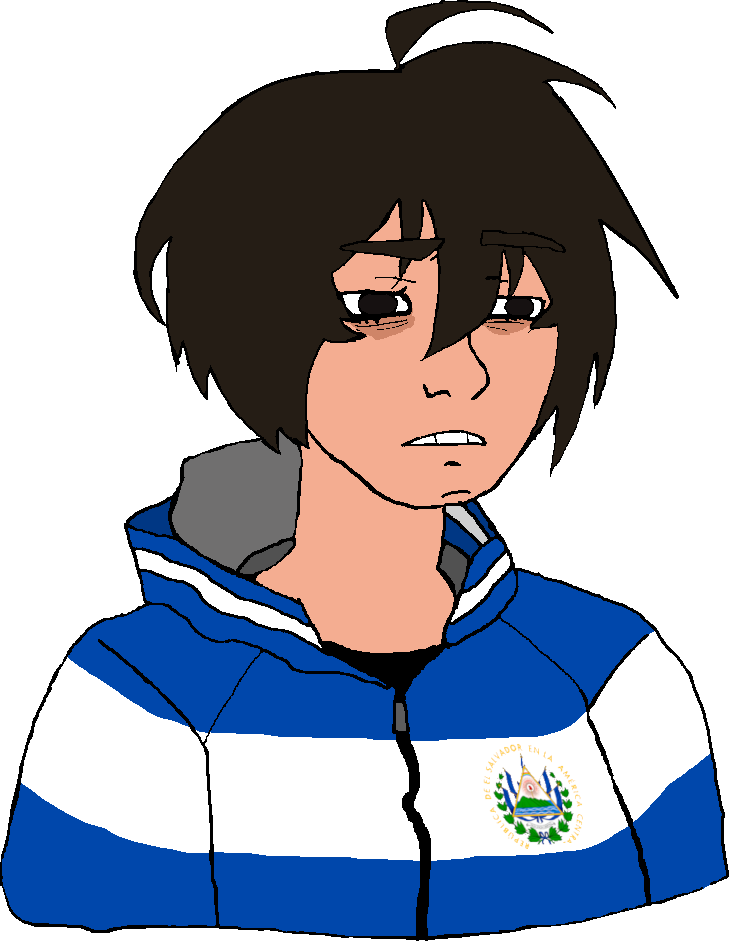
Label: 5_Twinkjak